Question: I need to set the Notes field to the Notes field value in other entity in CRM 2011 form. So, I need to know how get and set the Notes field using Javascript. And I'm not able to get the name of Notes field inside the section as you can seen in the below image.

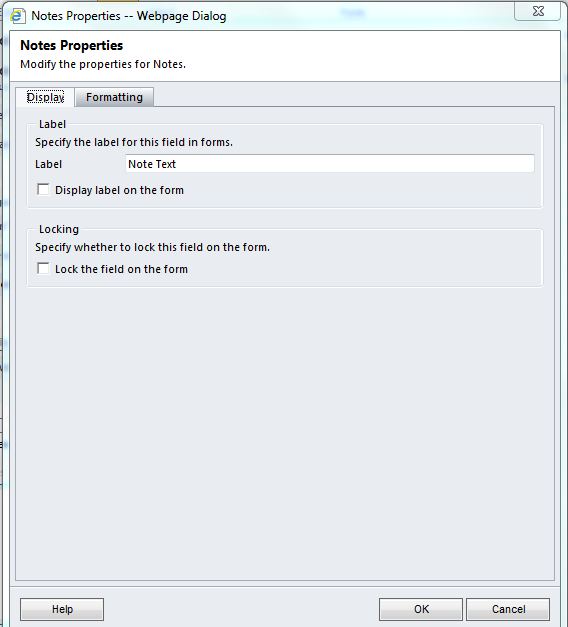
Answer: OK there are two approaches required here.
@Philip_Rich pointed out that annotations for existing records are created as soon as they lose focus and can therefore be queried. You should be able to find existing code for this quite easily (if not, ask here).
You yourself acknowledged that for new (unsaved) records, annotations are not saved until after the parent record is saved. There is no supported way to access the value in the notes field at this point, however this nasty bit of code should get the value you seek. Beware that since it is unsupported, it is vulnerable to DOM changes in the forms:
'''
var myNotesText = document.getElementById("notescontrol").contentWindow.document.getElementById("NotesTable").children[1].children[4].children[0].innerText;
'''